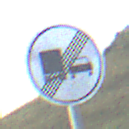
Verkehrszeichen: EndeUeberholverbotKraftfahrzeuge
Umgebung: Outdoor, RoadRail
Tageszeit: SunriseSunset
Wetter: PartlyCloudy
Licht: Natural
Jahreszeit: NotSpecified
Kontrast: LowContrast